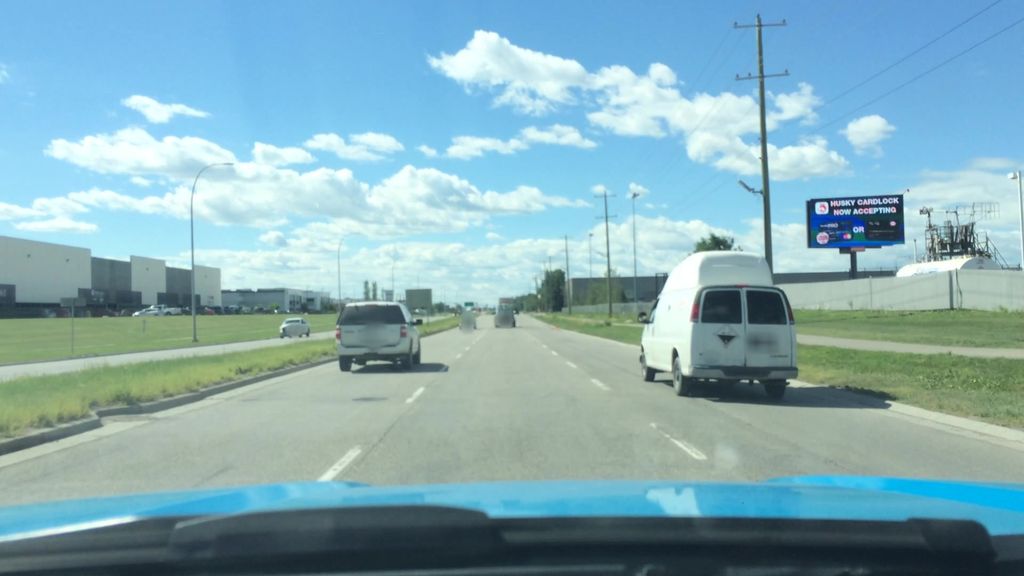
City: calgary